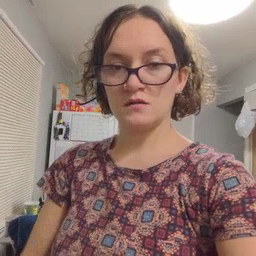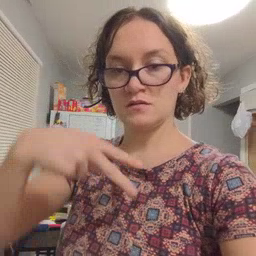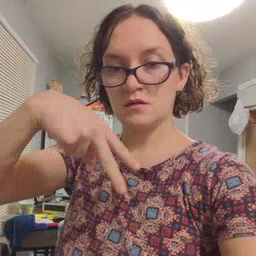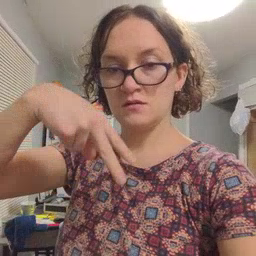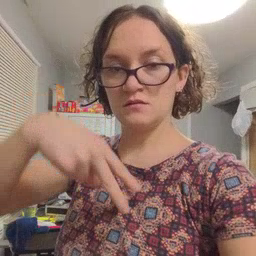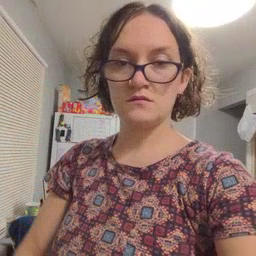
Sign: dance